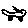
Label: cat